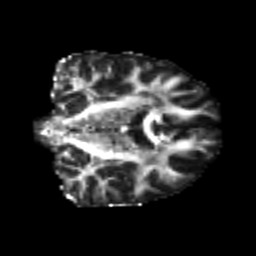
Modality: FA
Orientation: coronal
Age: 22
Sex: male
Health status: healthy
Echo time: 0.074 s